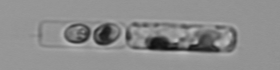
Label: Guinardia_delicatula_TAG_internal_parasite